Field crop: tomato
Growth stage: 1
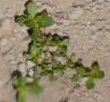
Species: portulaca